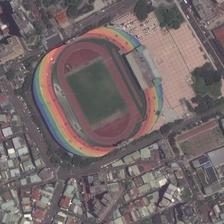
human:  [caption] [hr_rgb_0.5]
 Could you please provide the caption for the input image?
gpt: this is a quiet and beautiful exercise yatrd, mainly consisting of a football field, basketball courts and tennis courts and is integrated with lush trees .

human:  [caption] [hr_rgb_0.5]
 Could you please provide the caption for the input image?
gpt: many buildings and a square are around a large playground .

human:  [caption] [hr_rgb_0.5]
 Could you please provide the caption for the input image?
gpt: an outdoor colorful gymnasium locate in the city center .

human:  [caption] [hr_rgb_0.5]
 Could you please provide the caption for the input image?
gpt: a large playground is surrounded by many buildings .

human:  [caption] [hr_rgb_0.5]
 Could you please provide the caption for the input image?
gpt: a large playground with many cars parked next to it is surrounded by many buildings .